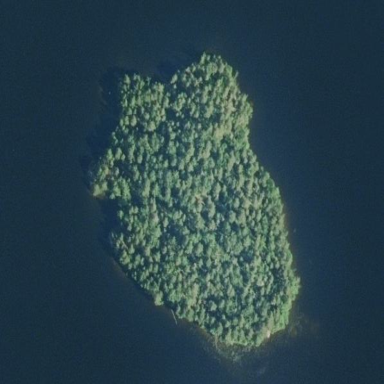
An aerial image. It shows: Island covered with woodland.